Question: Count the number of objects in the diagram.
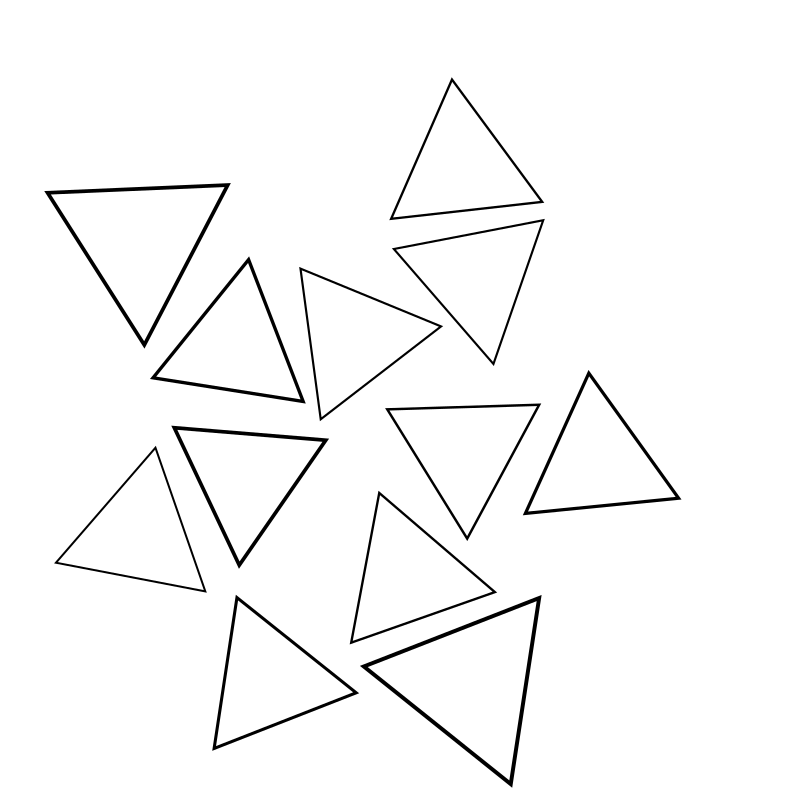
Answer: 12